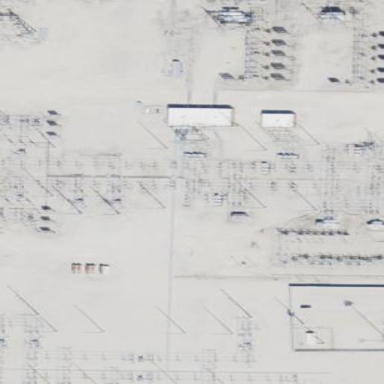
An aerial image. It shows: Outdoor power substation surrounded by fence. This substation operates at the transmission level.